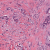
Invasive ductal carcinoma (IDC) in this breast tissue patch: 1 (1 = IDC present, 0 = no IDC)